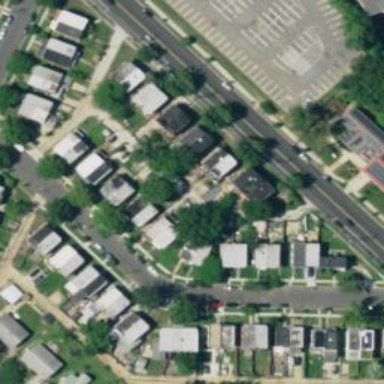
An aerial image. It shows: Sidewalk.